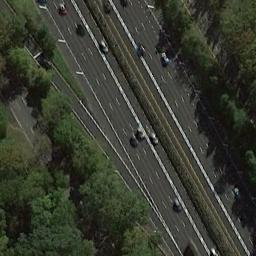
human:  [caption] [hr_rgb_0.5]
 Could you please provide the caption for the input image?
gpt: There are large green forests around the freeway and there are many cars on the freeway .

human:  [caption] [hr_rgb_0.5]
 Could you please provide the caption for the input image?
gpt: Some straight freeways have many trees on either side of the freeway .

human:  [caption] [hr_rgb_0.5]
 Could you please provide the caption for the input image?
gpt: There are several cars on the highway .

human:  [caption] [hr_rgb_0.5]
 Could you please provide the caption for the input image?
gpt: The freeway goes through the forest with some cars .

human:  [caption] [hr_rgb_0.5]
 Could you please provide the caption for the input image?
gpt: There are green belts along the freeway with many green trees around .